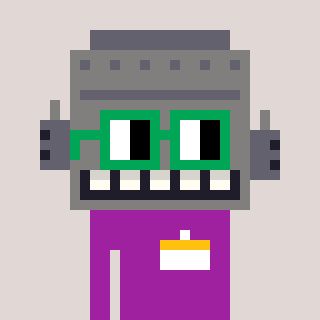
a pixel art character with square green glasses, a robot-shaped head and a magenta-colored body on a warm background